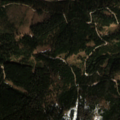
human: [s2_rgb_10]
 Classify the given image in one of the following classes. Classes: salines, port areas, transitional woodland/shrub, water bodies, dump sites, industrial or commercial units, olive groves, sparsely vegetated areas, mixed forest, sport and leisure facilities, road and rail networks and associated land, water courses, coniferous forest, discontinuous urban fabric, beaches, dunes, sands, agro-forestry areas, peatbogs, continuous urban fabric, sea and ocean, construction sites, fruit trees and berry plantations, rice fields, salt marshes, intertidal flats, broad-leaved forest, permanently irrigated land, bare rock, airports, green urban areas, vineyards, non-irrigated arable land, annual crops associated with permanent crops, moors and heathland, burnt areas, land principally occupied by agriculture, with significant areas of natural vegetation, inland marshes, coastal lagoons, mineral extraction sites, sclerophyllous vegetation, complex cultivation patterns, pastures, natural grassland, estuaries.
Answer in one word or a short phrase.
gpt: pastures, coniferous forest, mixed forest